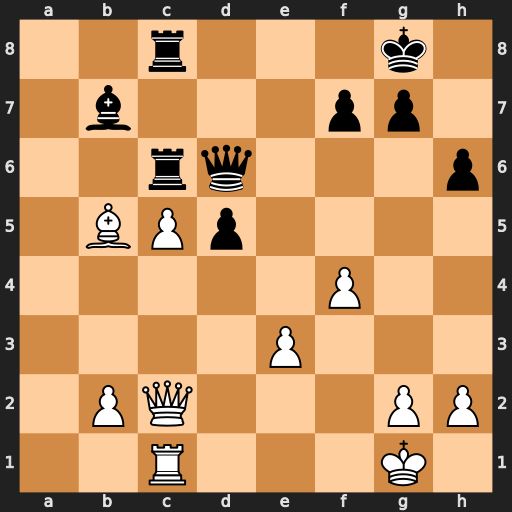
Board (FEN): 2r3k1/1b3pp1/2rq3p/1BPp4/5P2/4P3/1PQ3PP/2R3K1
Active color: w
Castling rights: -
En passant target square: -
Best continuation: cxd6 Rxc2 Rxc2 Rxc2 d7